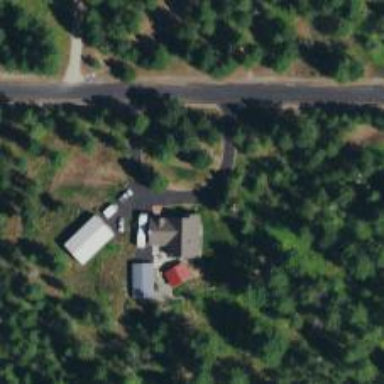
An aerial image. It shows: Driveway.